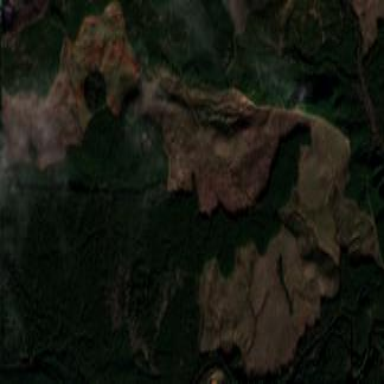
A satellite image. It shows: Clearcut area created by human activity.